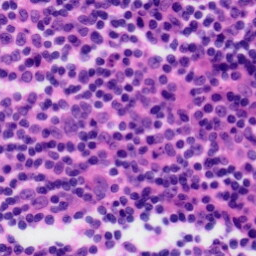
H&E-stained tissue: Tonsil